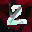
Label: 2